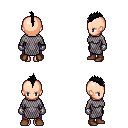
a pixel art fantasy rpg character, female body template, human, light skin, chain mail, magenta pants, black mohawk hairstyle, metal gloves, brown shoes, four views (front, back, left, right), 2x2 character sprite sheet, small pixel art, hard edges, no anti-aliasing